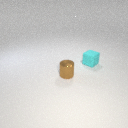
small brown metal cylinder in front of small cyan rubber cube